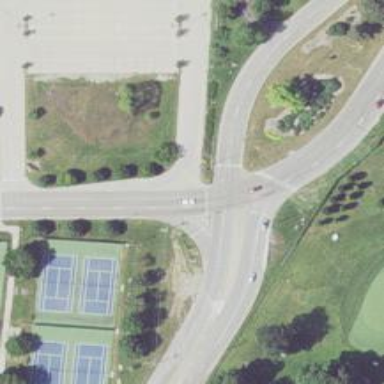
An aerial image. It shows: Stop road.